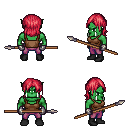
a pixel art fantasy rpg character, male body template, orc, green skin, brown pirate shirt, magenta pants, ruby red long bangs hairstyle, metal gloves, black shoes, spear, four views (front, back, left, right), 2x2 character sprite sheet, small pixel art, hard edges, no anti-aliasing